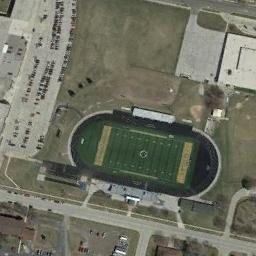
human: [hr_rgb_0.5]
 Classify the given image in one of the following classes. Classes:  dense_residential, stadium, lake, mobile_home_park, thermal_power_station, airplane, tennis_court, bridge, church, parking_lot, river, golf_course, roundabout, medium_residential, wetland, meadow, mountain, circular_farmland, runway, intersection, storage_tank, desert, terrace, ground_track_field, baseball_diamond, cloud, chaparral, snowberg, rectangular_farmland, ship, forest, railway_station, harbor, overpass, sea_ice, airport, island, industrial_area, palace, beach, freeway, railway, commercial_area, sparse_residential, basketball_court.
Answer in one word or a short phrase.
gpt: ground_track_field